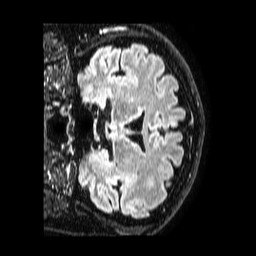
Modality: FLAIR
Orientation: coronal
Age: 43
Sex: male
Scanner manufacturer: philips
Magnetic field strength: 1.5 T
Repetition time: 4.8 s
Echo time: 0.3 s